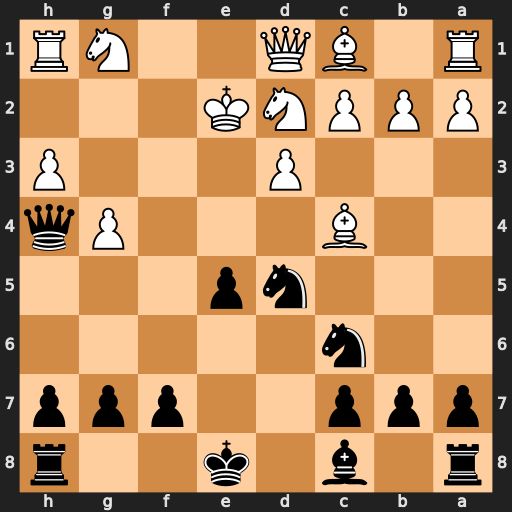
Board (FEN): r1b1k2r/ppp2ppp/2n5/3np3/2B3Pq/3P3P/PPPNK3/R1BQ2NR
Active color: b
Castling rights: kq
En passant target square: -
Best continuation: Nd4+ Kf1 Ne3#